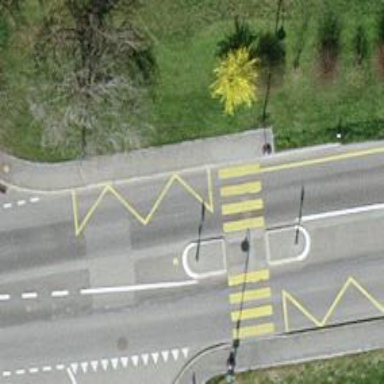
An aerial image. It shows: Bus stop with designated public transport stop position.